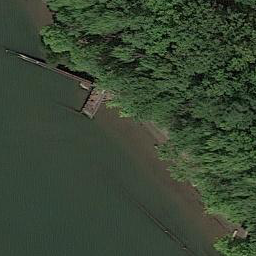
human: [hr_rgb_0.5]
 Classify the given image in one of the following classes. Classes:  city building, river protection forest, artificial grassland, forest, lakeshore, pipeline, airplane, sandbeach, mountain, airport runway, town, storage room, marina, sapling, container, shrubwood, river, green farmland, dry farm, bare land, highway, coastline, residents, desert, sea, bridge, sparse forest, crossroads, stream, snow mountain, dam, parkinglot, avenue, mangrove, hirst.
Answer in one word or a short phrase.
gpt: river protection forest